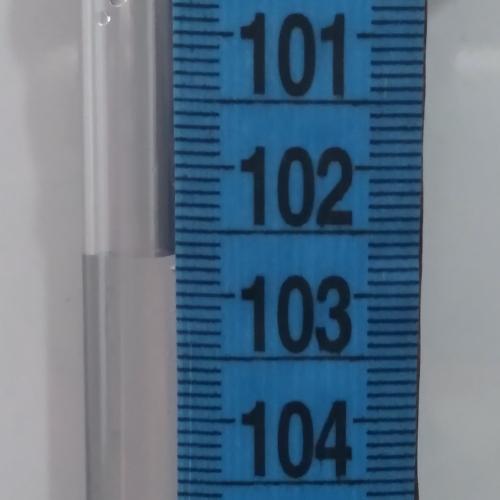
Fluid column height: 102.7 cm